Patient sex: F
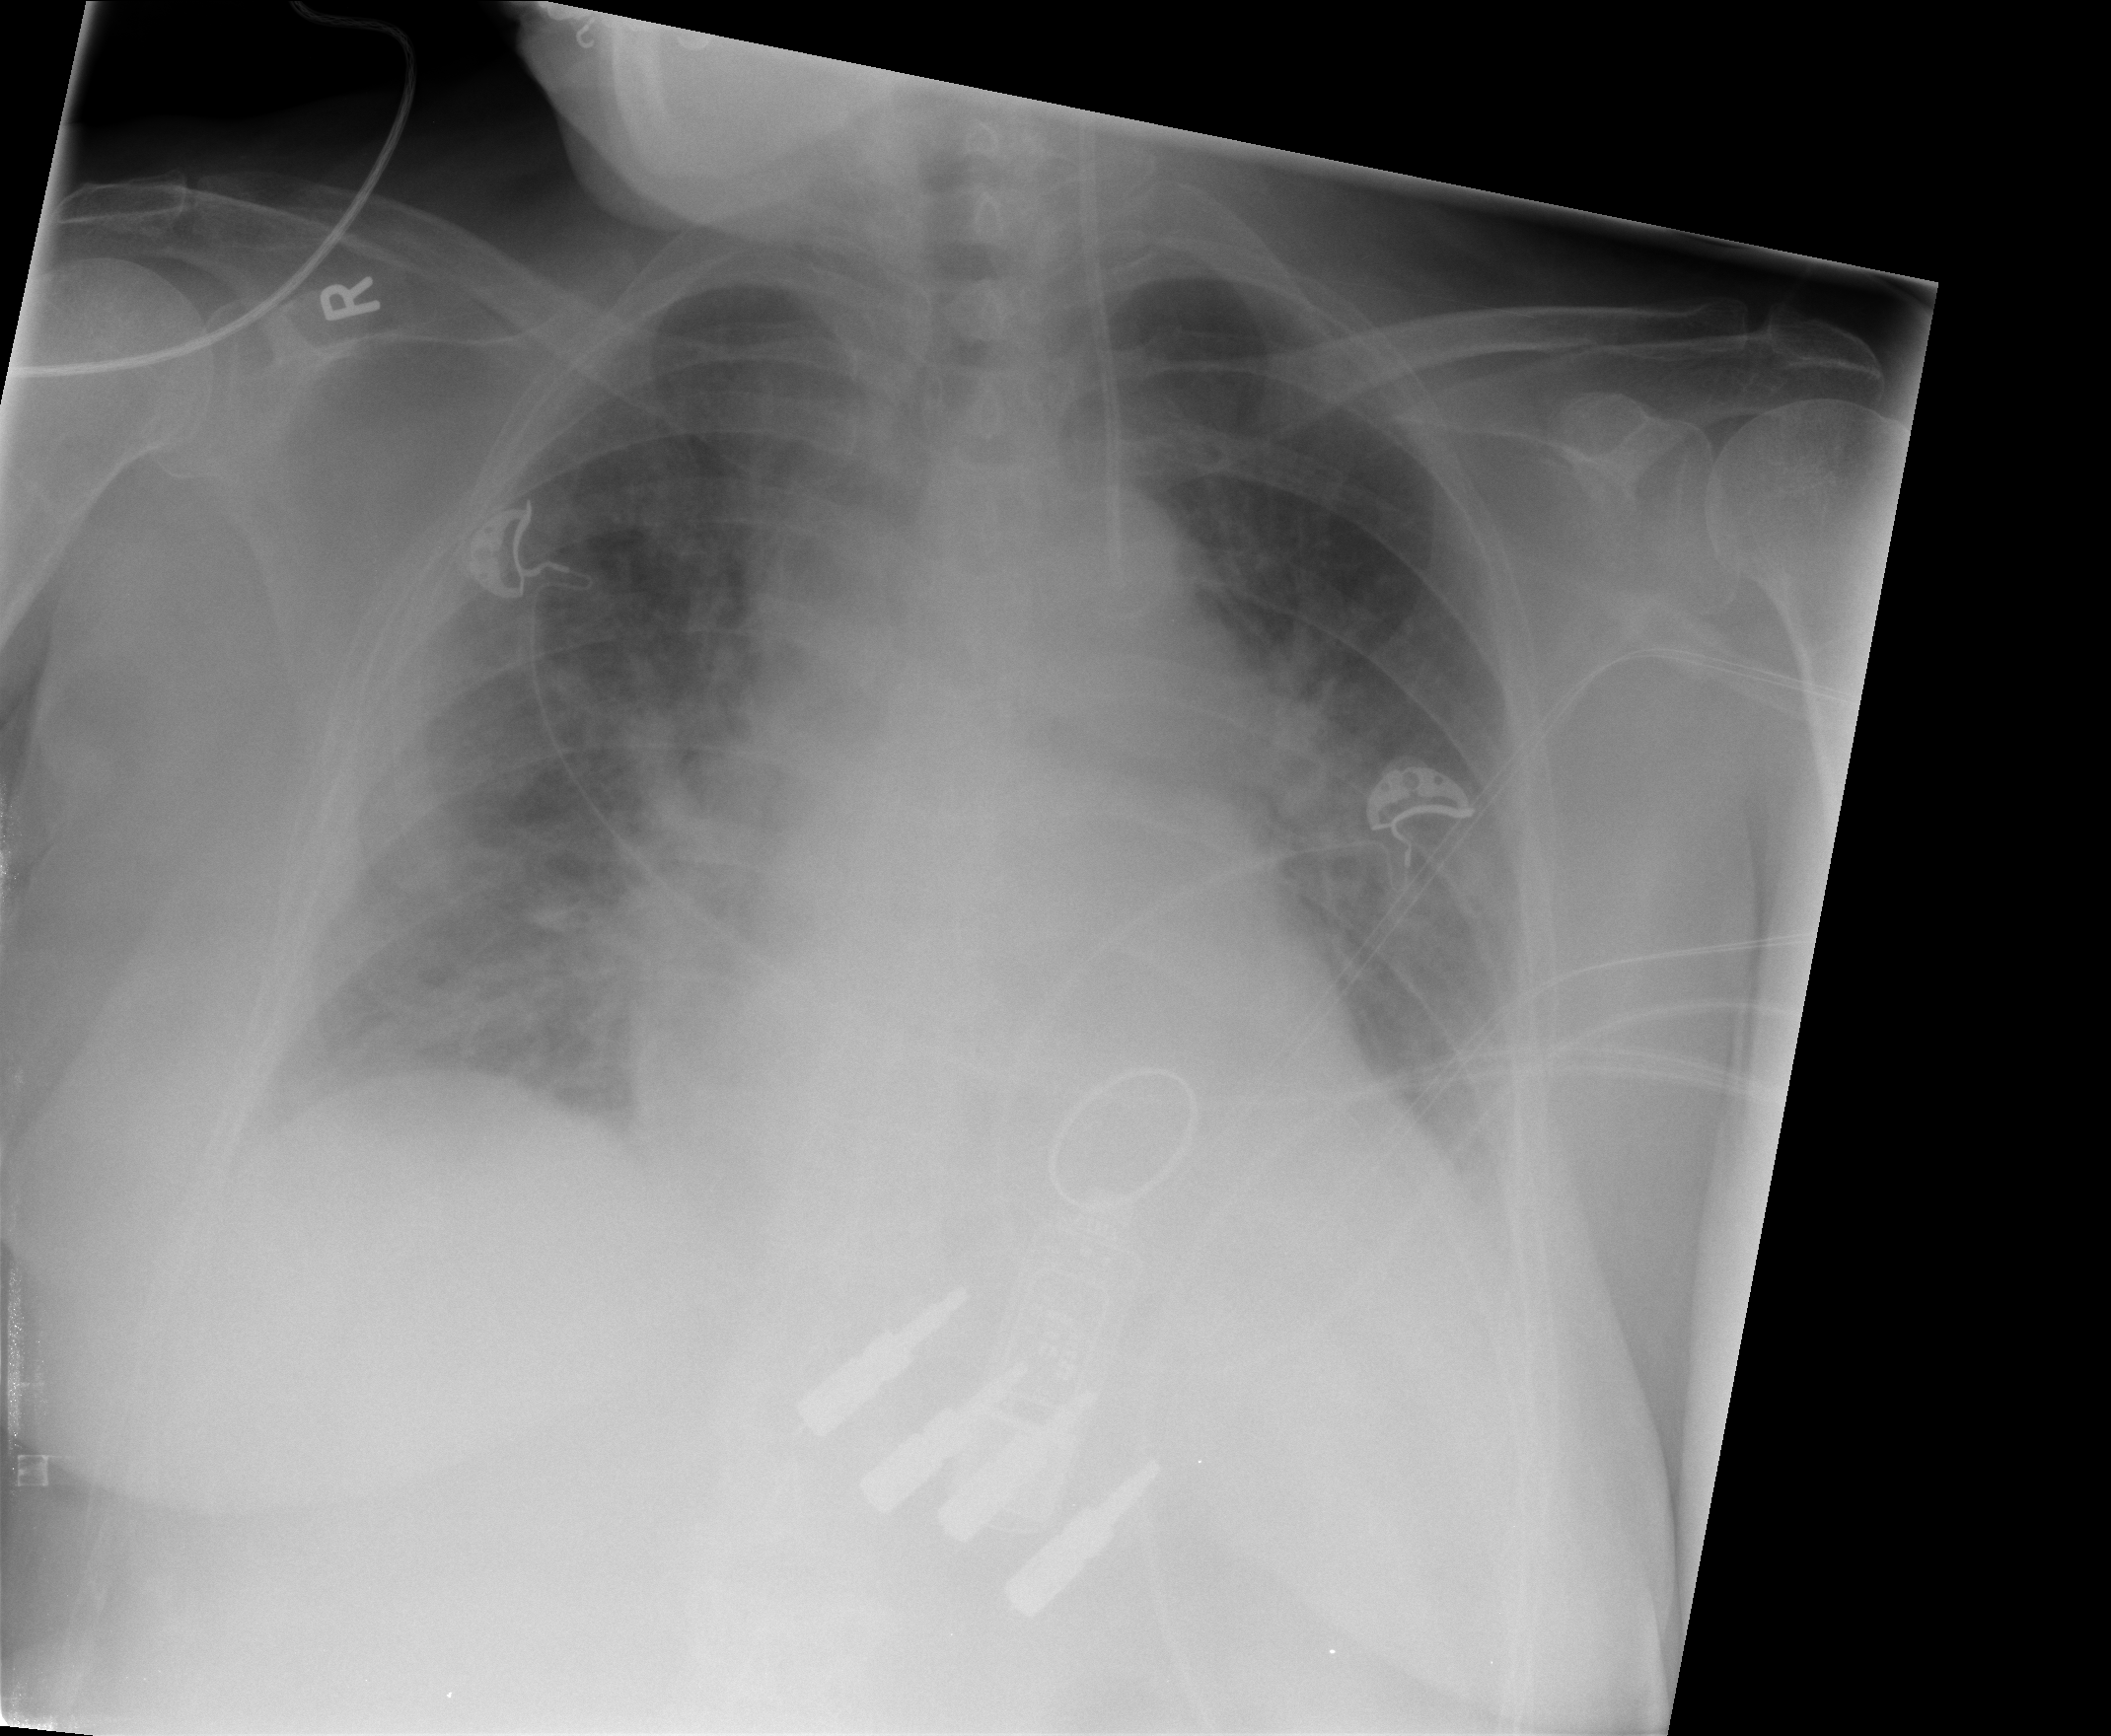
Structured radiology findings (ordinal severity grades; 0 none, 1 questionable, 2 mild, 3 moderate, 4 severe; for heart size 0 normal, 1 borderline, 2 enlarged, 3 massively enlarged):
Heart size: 2
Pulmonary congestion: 3
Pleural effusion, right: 0
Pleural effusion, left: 0
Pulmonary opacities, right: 2
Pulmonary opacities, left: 0
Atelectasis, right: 2
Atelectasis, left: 0